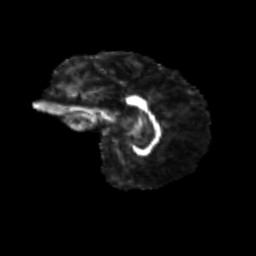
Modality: FA
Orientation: sagittal
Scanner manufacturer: siemens
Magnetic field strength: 3 T
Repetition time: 9.2 s
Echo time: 0.084 s